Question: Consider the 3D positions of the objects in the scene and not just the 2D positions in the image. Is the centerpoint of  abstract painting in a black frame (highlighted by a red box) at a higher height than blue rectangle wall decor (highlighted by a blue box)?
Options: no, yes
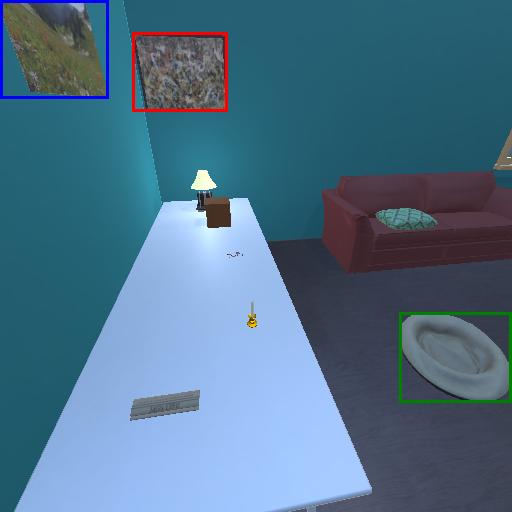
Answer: no